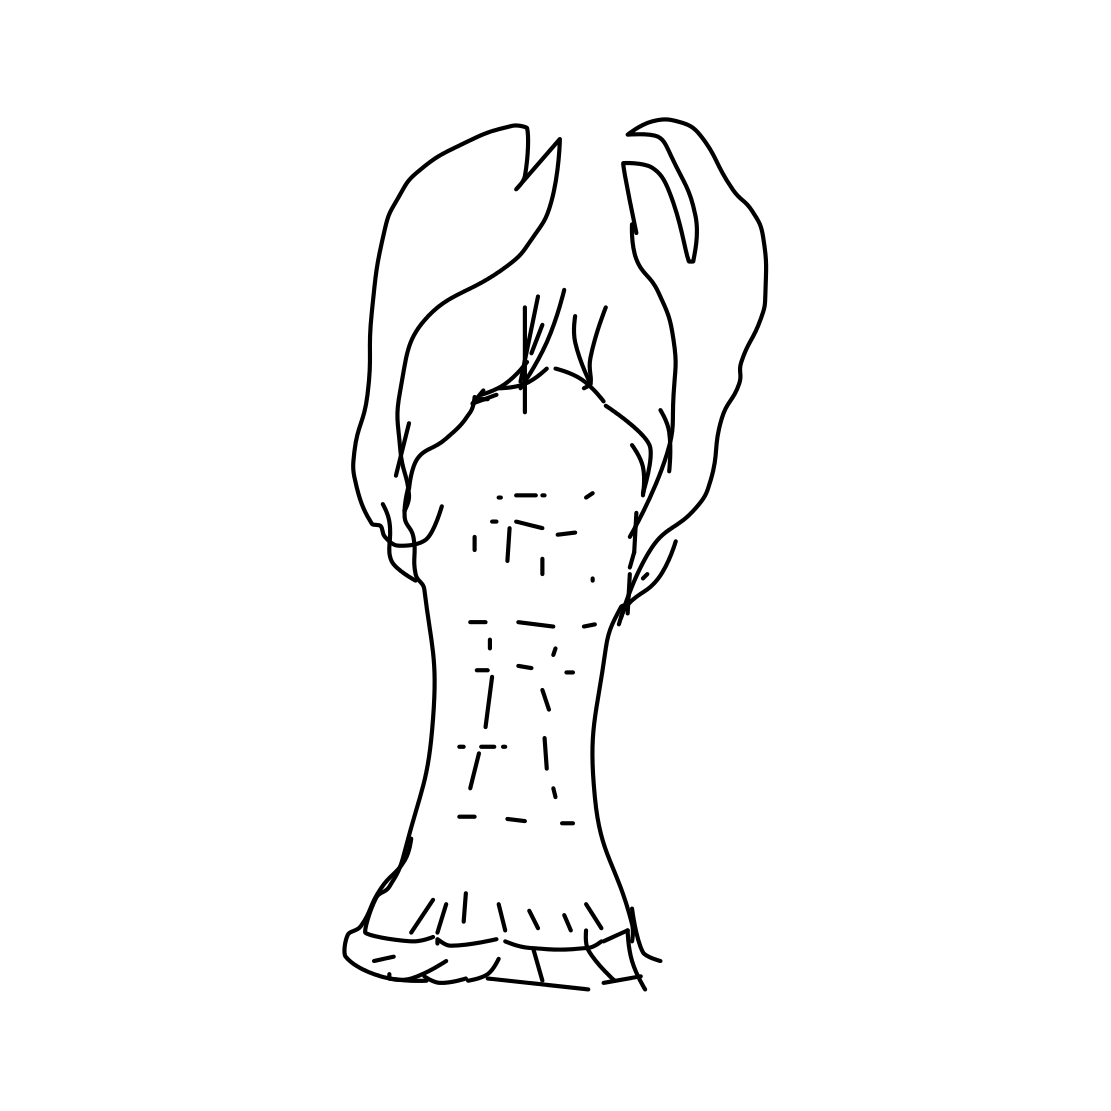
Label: lobster